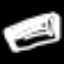
Label: bed